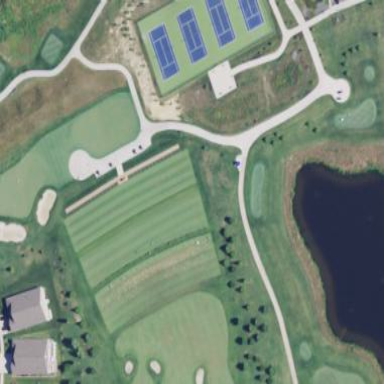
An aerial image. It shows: Golf tee.